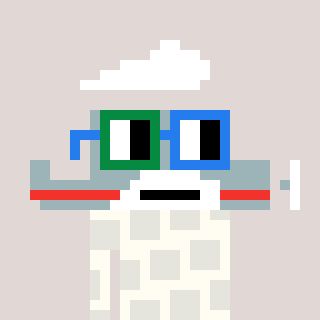
a pixel art character with square green and blue glasses, a plane-shaped head and a grayscale-colored body on a warm background